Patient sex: M
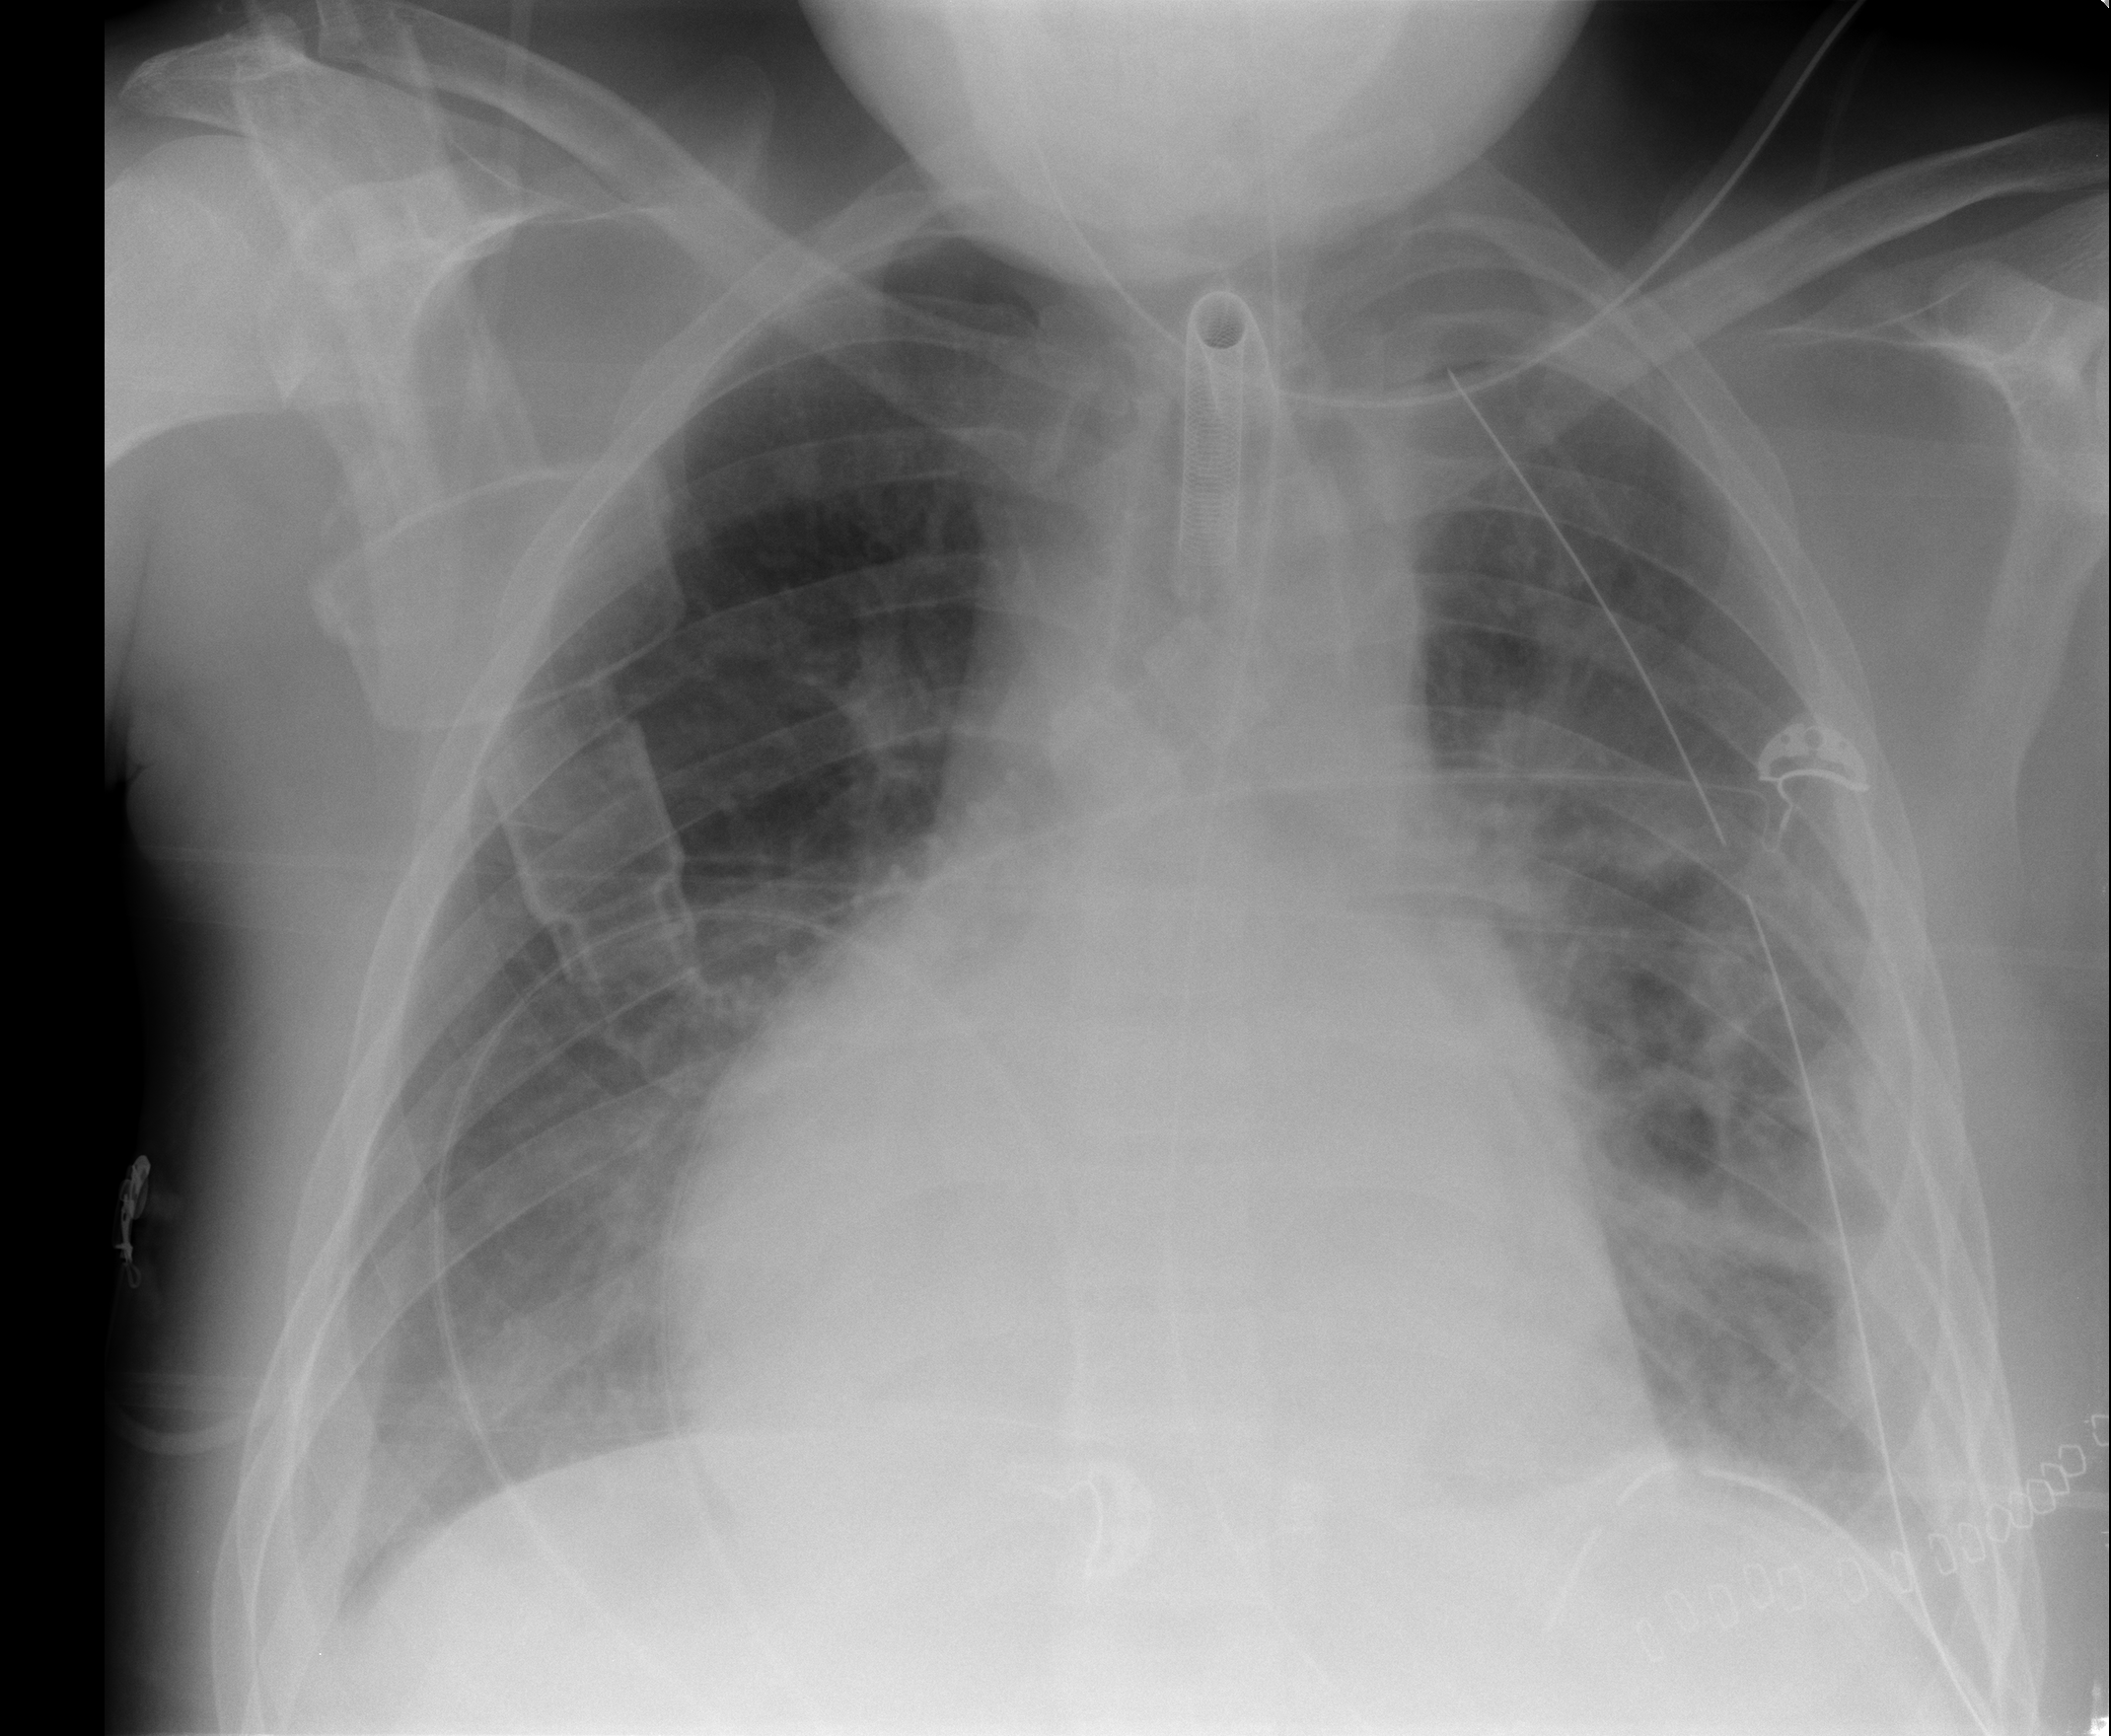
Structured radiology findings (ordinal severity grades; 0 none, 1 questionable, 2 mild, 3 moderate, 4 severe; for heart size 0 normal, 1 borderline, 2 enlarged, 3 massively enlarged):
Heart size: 2
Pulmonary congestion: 0
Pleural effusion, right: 1
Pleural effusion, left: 1
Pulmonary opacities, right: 0
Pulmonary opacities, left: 3
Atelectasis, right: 2
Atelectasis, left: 2